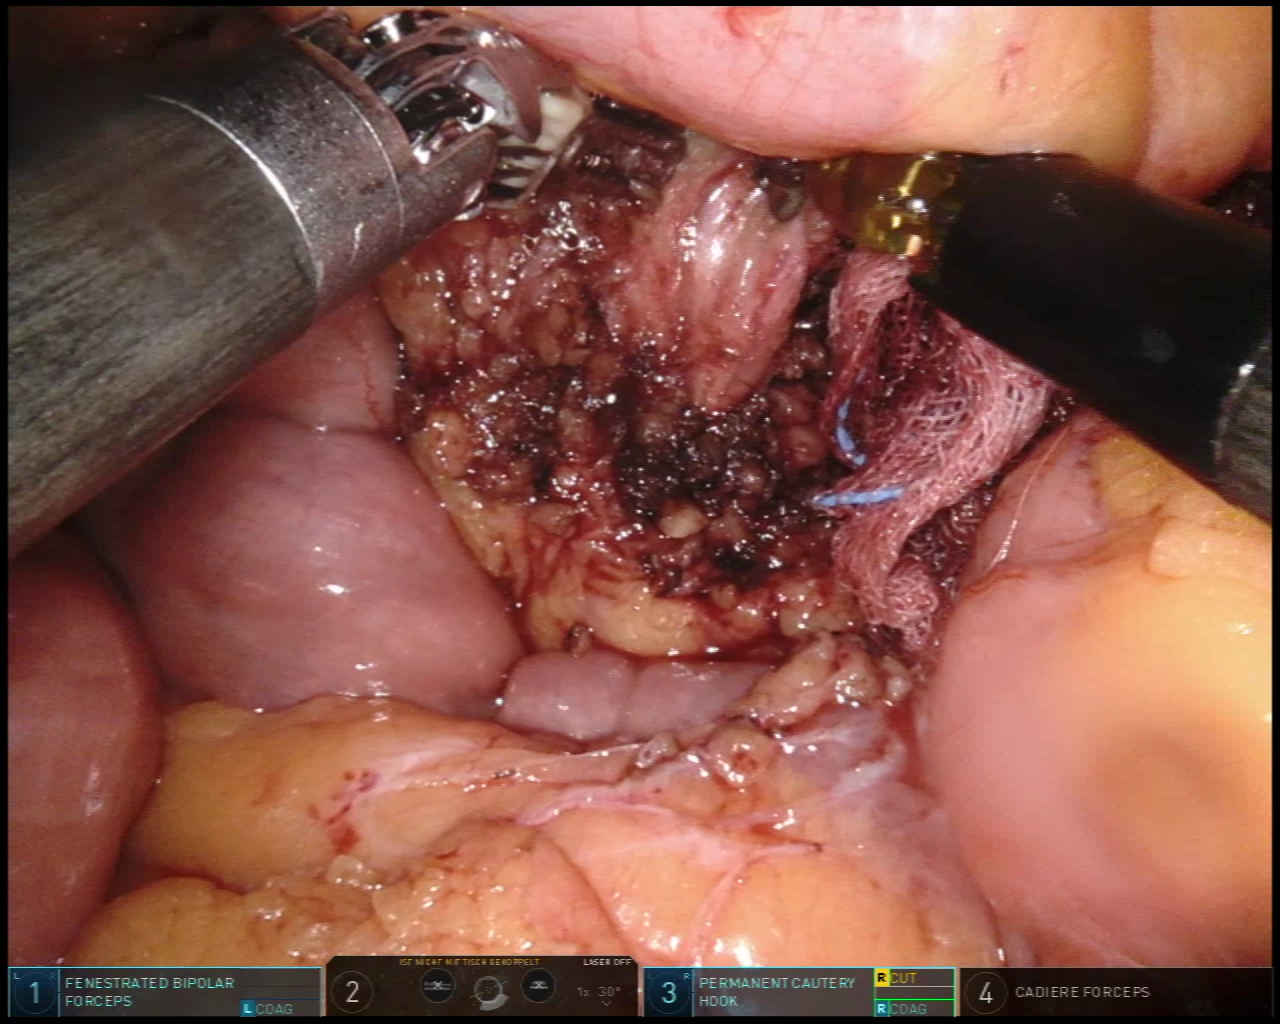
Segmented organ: inferior_mesenteric_artery
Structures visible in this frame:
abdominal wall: no
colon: yes
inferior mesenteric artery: yes
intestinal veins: no
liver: no
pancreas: no
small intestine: yes
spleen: no
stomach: no
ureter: no
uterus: no
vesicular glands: no